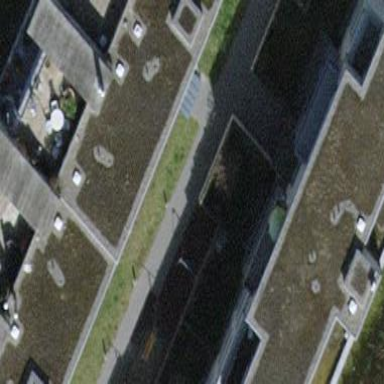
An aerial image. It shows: Flat-roofed apartment building.